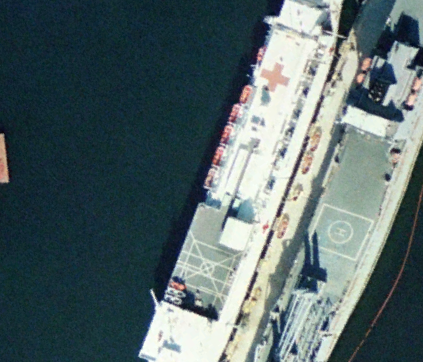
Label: Medical_ship